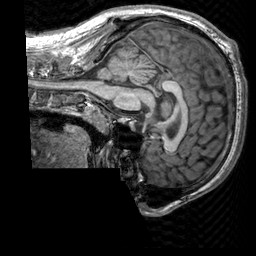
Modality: T1w
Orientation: sagittal
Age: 22
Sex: male
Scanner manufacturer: siemens
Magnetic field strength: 3 T
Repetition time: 2.3 s
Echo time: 0.00303 s